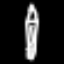
Label: pencil